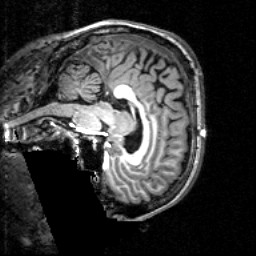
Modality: T1w
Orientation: sagittal
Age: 37
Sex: male